Interaction volume radius: 5 \u00c5
Interaction volume height: 25 \u00c5
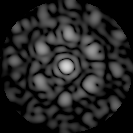
Disorder parameter: 0.5662